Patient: sex F, age 68
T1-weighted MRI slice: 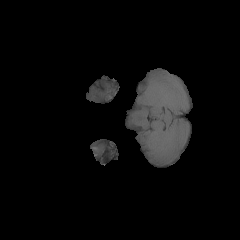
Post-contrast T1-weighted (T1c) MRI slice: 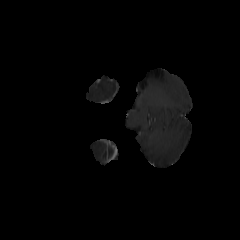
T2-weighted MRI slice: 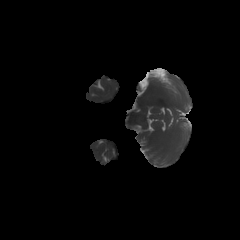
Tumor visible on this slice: no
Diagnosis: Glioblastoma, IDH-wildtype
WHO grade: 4